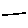
Label: line